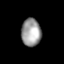
Tissue: skin
Cell type: Others
Senescence score: 0.7412
Nuclear area (px): 538
Mean DAPI intensity: 154.838